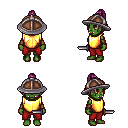
a pixel art fantasy rpg character, female body template, orc, green skin, gold chest armor, red pants, pink short topknot hairstyle, chain helm, leather bracers, dagger, four views (front, back, left, right), 2x2 character sprite sheet, small pixel art, hard edges, no anti-aliasing